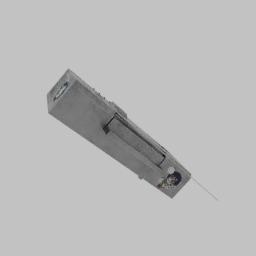
Label: electronics